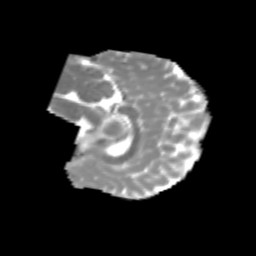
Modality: MD
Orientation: sagittal
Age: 8
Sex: male
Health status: healthy